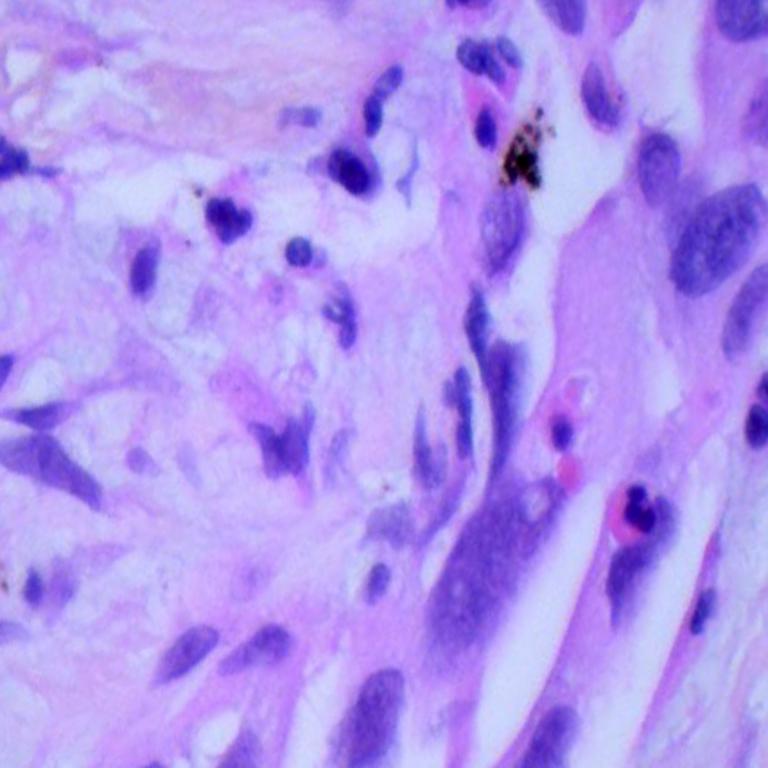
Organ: lung
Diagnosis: adenocarcinomas